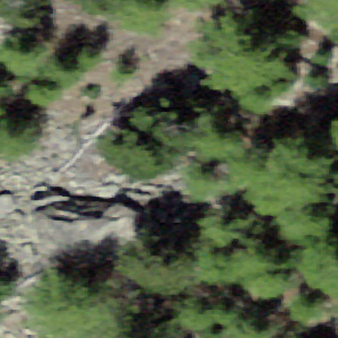
Label: other